Field crop: tomato
Growth stage: 1
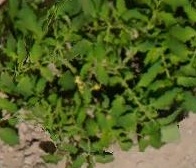
Species: tomato